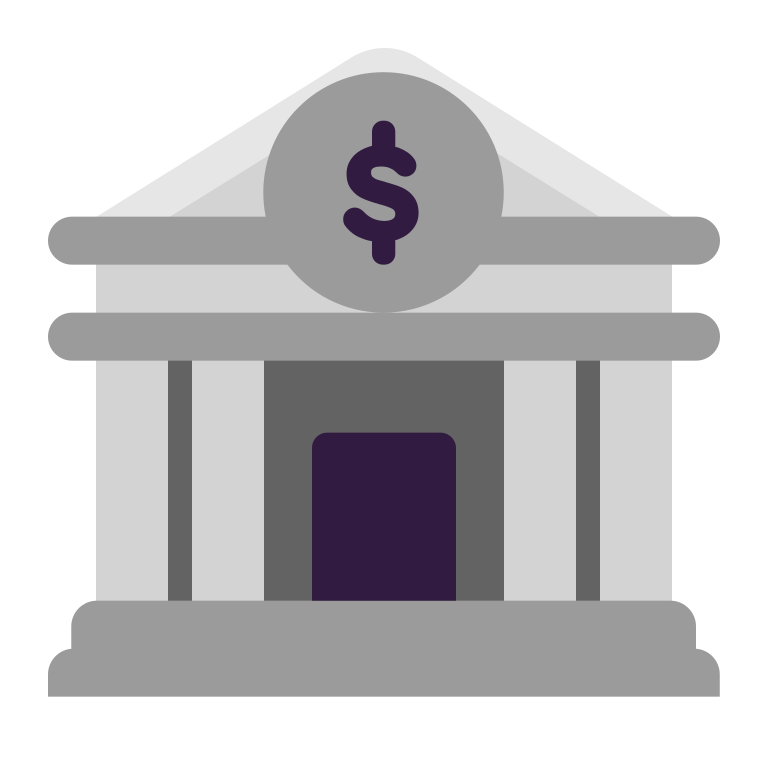
bank flat